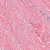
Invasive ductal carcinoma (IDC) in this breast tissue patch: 0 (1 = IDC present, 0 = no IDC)